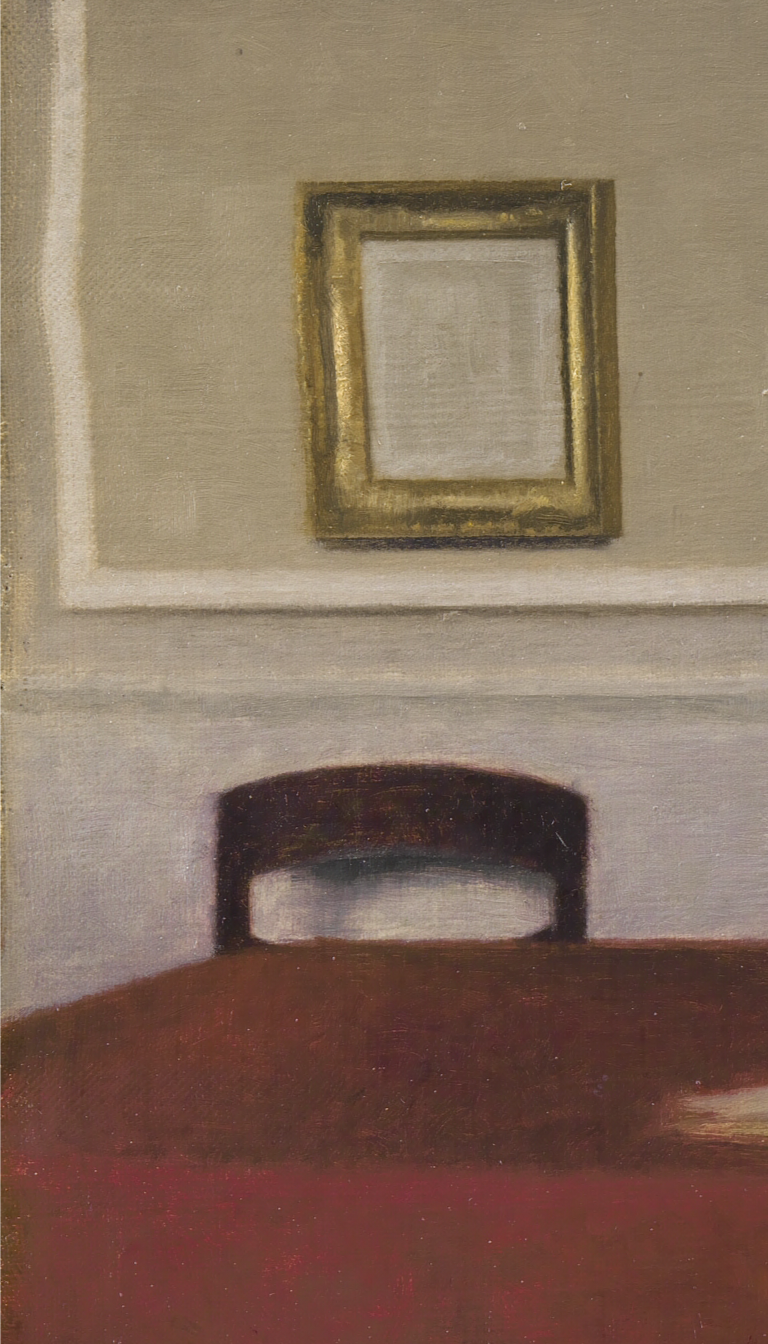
interior painting, medium, bright diffused light, sparse interior with small gold-framed picture on pale panelled wall, dark wood chair, red table in foreground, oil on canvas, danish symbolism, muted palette